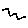
Label: zigzag